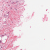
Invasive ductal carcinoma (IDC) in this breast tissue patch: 1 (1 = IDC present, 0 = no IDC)